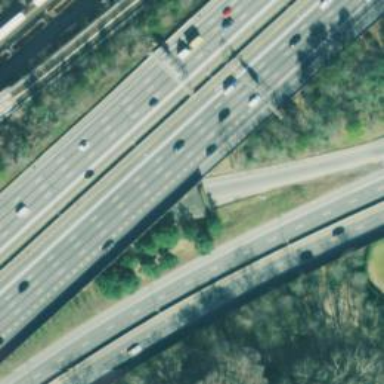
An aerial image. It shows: Motorway junction.